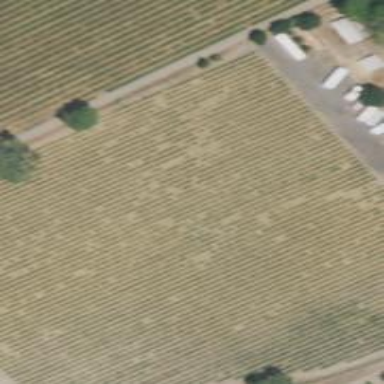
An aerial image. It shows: Vineyard with grape crops.